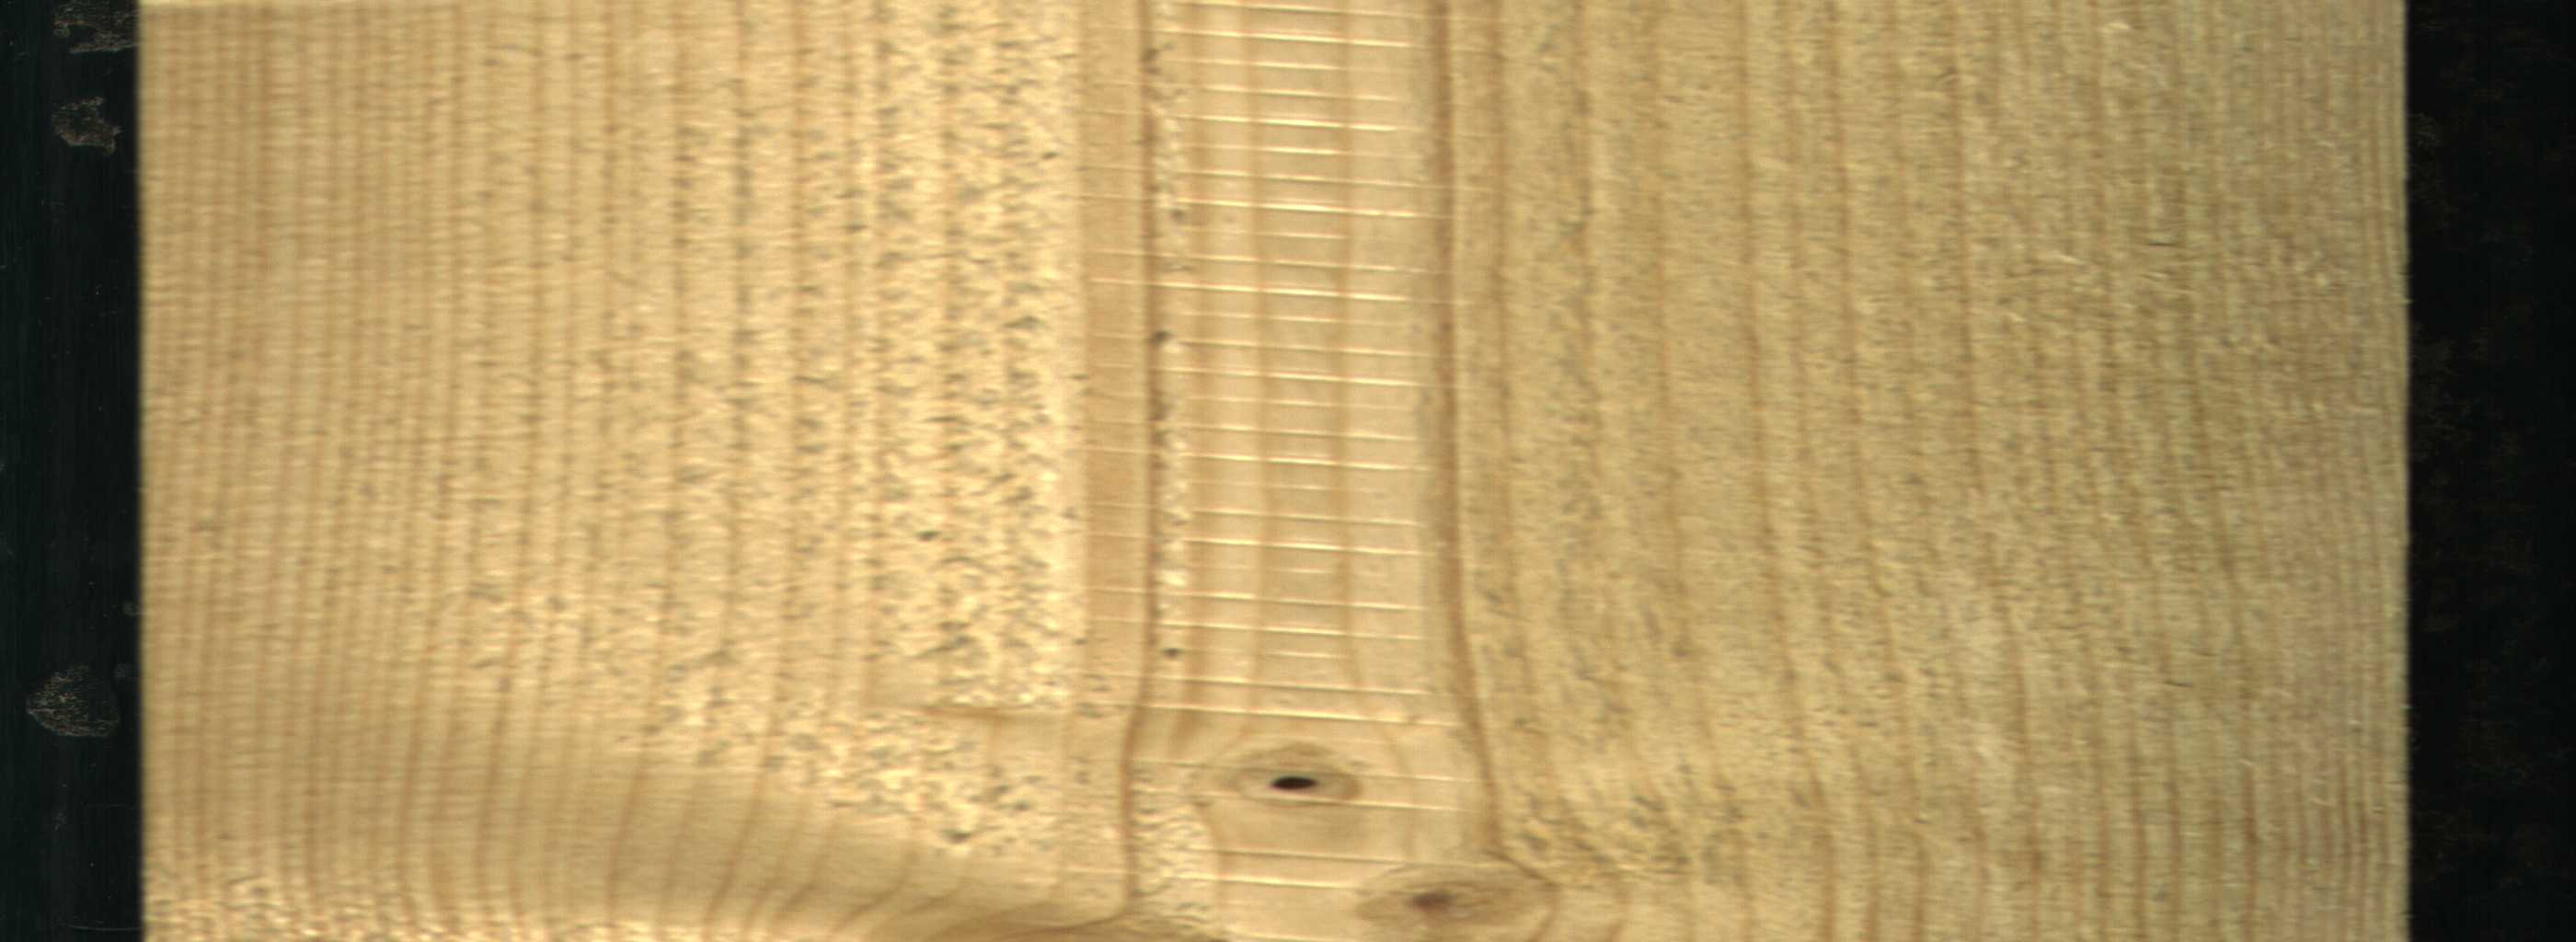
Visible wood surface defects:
Live_Knot
Live_Knot